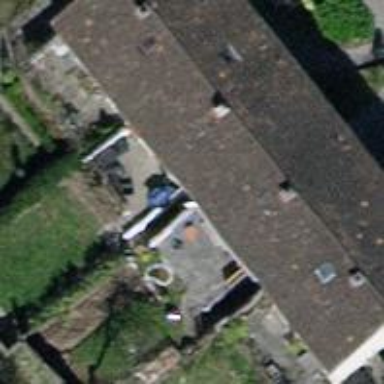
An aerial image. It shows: House with tile roof.